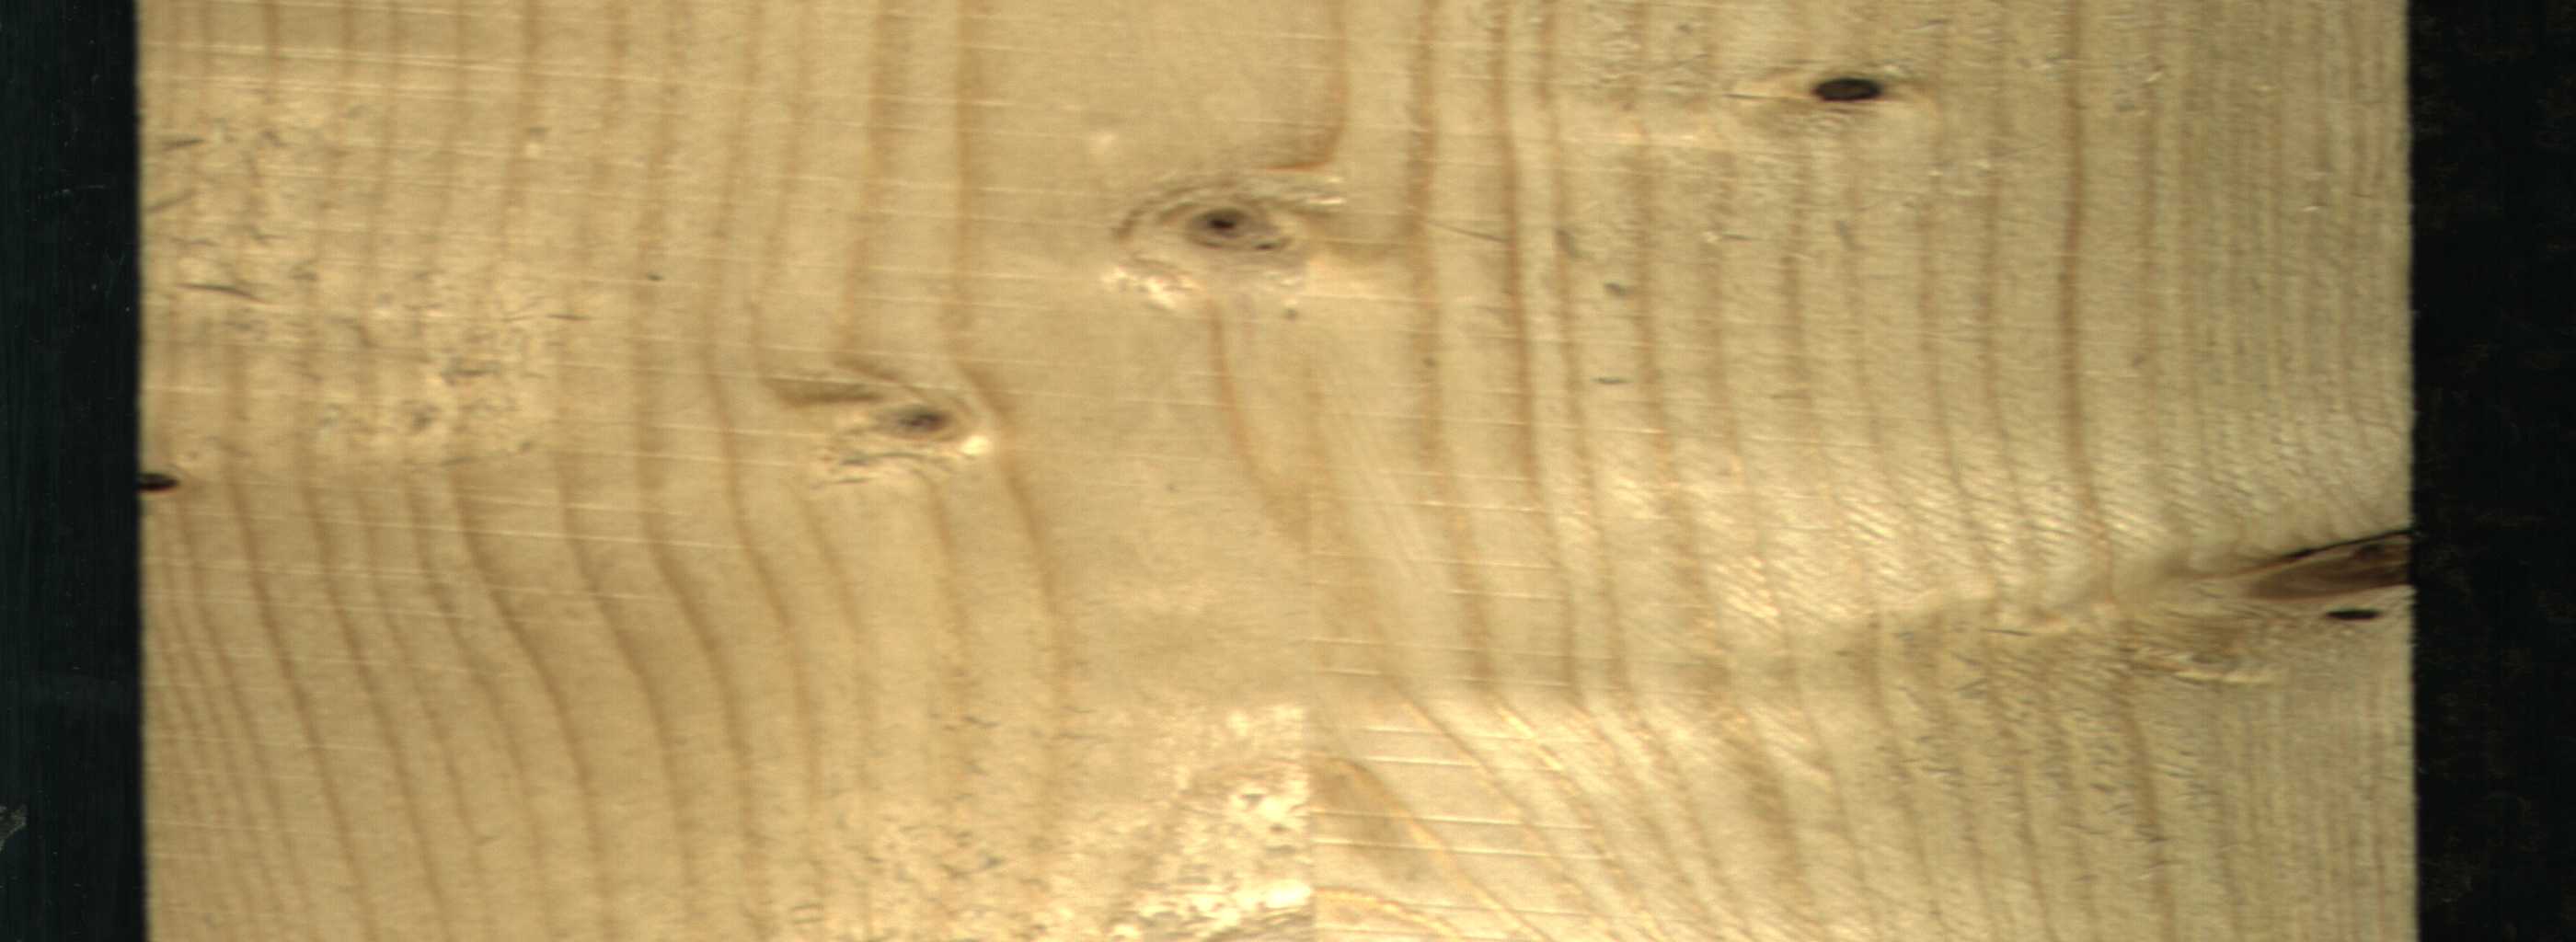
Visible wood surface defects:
Dead_Knot
Dead_Knot
Dead_Knot
Live_Knot
Live_Knot